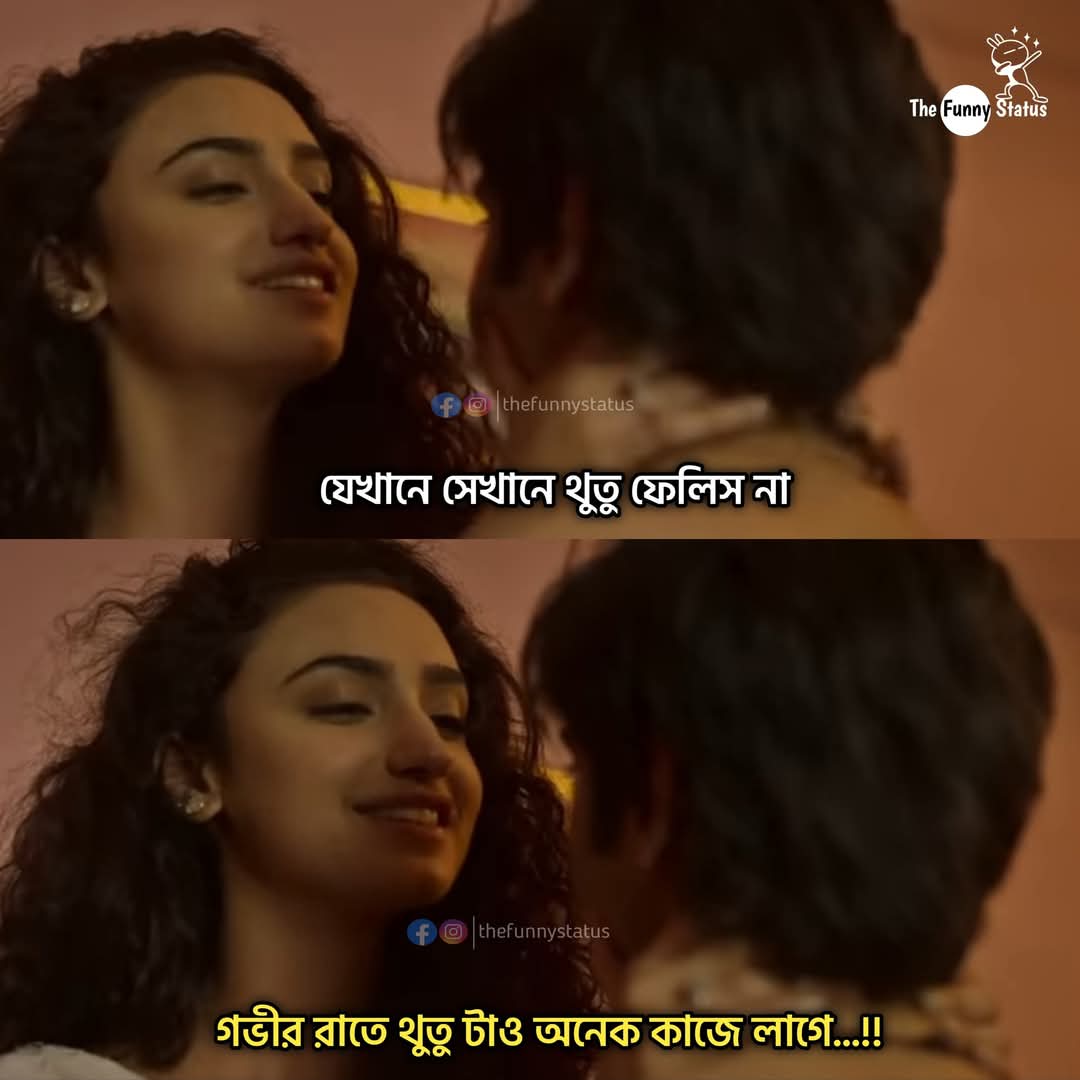
Text: যেখানে সেখানে থুতু ফেলিস না
গভীর রাতে থুতু টাও অনেক কাজে লাগে...!!!
Label: Non Hate